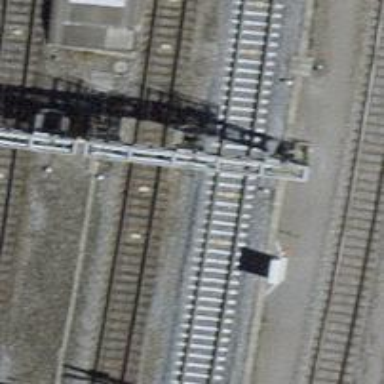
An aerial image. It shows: Single-track electrified railway siding with contact line for service.